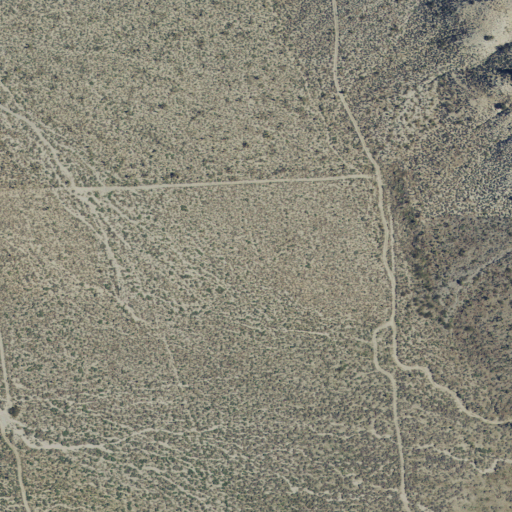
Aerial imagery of plain(s) in California named Horsethief Flat containing shrub, barren land, and open development